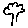
Label: tree